Question: I'm trying to avoid memcached session lock, so I'm changing on by Ubuntu memcached.ini file located at '/usr/share/doc/php5-memcached/memcached.ini' the following line:
'memcached.sess_locking = Off'
But when I run phpinfo() I get:

I've restarted both apache2 and memcached. Why aren't my changes effecting the configuration? Can I configure this in php.ini ?
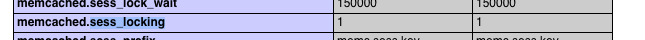
Answer: It looks like you're not changing the correct .ini file, but the example located in the documentation folder.
You can find out where the correct ini file is on top in your phpinfo() next to "Additional .ini files parsed".
That's the one you should change.